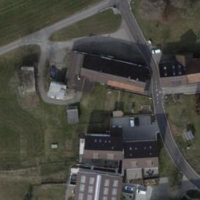
EUNIS habitat code: 55
Species observed at this site:
Pyralis farinalis
Leptoglossus occidentalis
Trichodes alvearius
Rhaphigaster nebulosa
Diurnea fagella
Polistes dominula
Strix aluco
Vespula germanica
Pseudeuophrys lanigera
Tussilago farfara
Plodia interpunctella
Aglais urticae
Steatoda triangulosa
Dolycoris baccarum
Amphimallon solstitiale
Campyloneura virgula
Yponomeuta evonymella
Ciconia ciconia